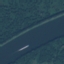
Land use / land cover: River